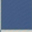
Piece: xx